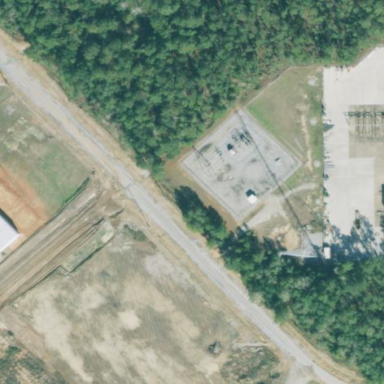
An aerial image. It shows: Distribution level power substation surrounded by fence.